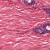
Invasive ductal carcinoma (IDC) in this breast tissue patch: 0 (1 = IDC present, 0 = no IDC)